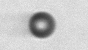
Label: bead